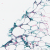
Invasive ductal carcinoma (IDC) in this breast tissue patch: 0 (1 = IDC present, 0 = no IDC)